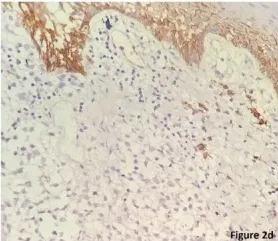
(d) IHC staining for EMA is negative in these cells.
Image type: pathology (immunostaining)